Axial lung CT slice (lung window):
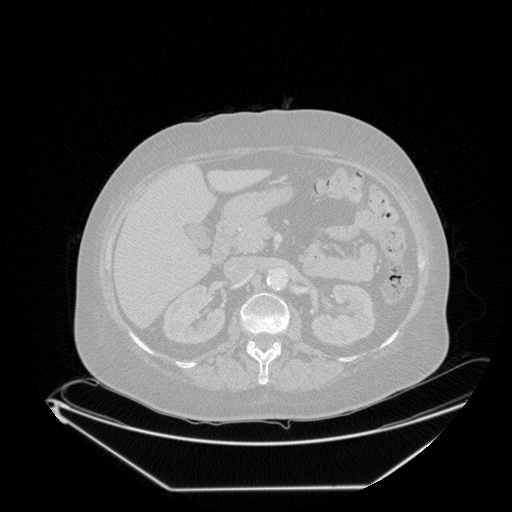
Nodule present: no